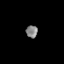
Tissue: prostate
Cell type: Fibroblasts
Senescence score: 0.6936
Nuclear area (px): 139
Mean DAPI intensity: 133.928